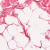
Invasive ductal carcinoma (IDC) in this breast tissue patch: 0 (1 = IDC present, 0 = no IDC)